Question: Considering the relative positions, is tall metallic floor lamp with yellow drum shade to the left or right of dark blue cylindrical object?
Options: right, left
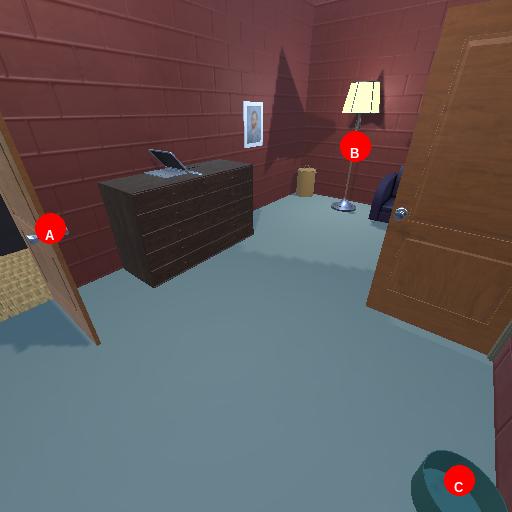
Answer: right